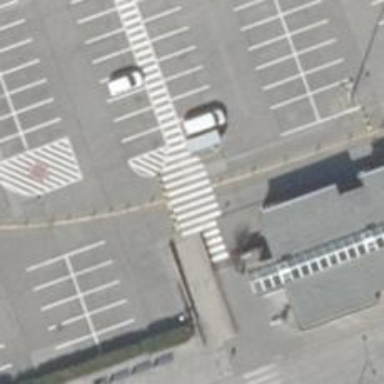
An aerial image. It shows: Concrete footway with zebra crossing.